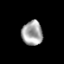
Tissue: lung
Cell type: Epithelial cells
Senescence score: 0.2361
Nuclear area (px): 498
Mean DAPI intensity: 164.827